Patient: sex F, age 51
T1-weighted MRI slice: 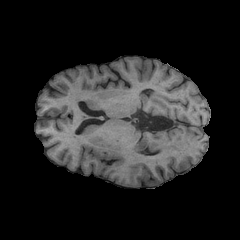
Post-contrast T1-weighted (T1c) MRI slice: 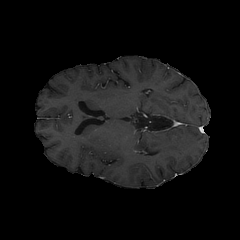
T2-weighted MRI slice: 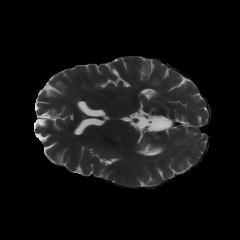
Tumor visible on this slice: yes
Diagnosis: Glioblastoma, IDH-wildtype
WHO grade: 4